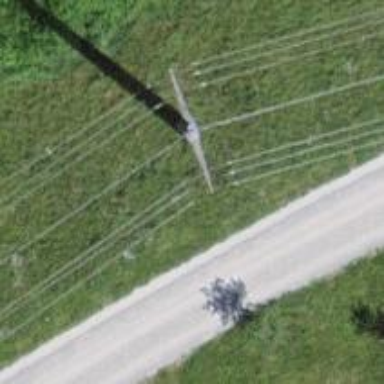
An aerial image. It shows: Concrete power pole.